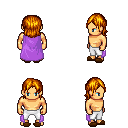
a pixel art fantasy rpg character, male body template, human, tanned skin, lavender cape, white pants, dark blonde long bangs hairstyle, brown slippers, four views (front, back, left, right), 2x2 character sprite sheet, small pixel art, hard edges, no anti-aliasing